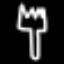
Label: fork